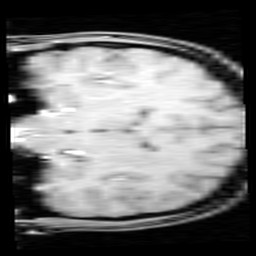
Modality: inplaneT1
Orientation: coronal
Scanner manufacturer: ge
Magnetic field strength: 3 T
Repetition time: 0.3 s
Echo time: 0.003472 s